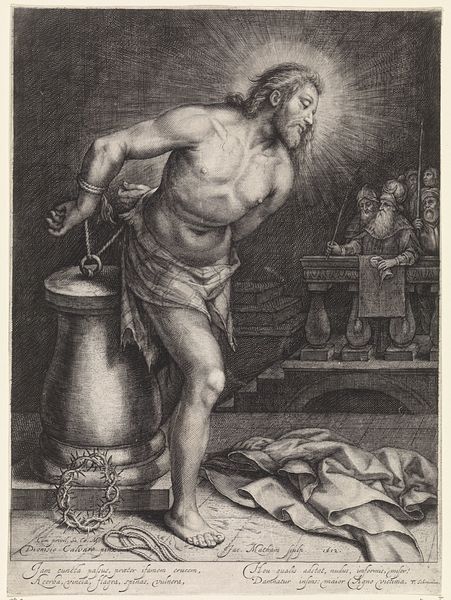
Titel: Christus aan de geselpaal
Künstler: Jacob Matham
Standort: Amsterdam
Institution: Rijksmuseum
Schlagwörter: dunkel, mann, weiß, männer, schwarz, zeichnung, tuch, gewand, kette, leuchten, seil, schwarz-weiß, stich, text, pilatus, heiligenschein, christus, jesus, ballustrade, wei?, gloriole, dornenkrone, bildunterschrift, fessel, juden, passion, gefesselt, nippel, angebunden, geißelsäule, angekettet, geißelung, oese, schwarz-wei?, haariglendentuch